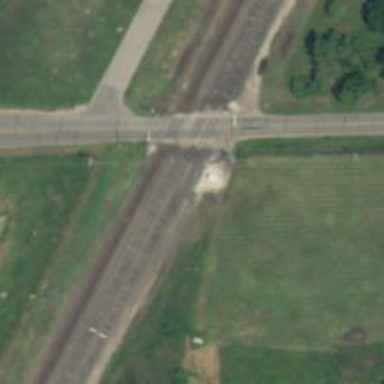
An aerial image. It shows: Level crossing along the railway.